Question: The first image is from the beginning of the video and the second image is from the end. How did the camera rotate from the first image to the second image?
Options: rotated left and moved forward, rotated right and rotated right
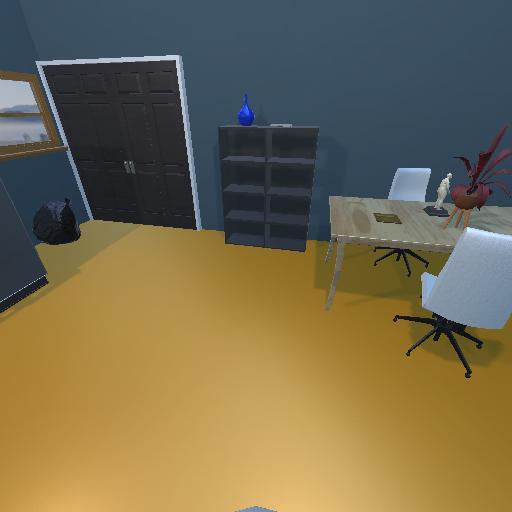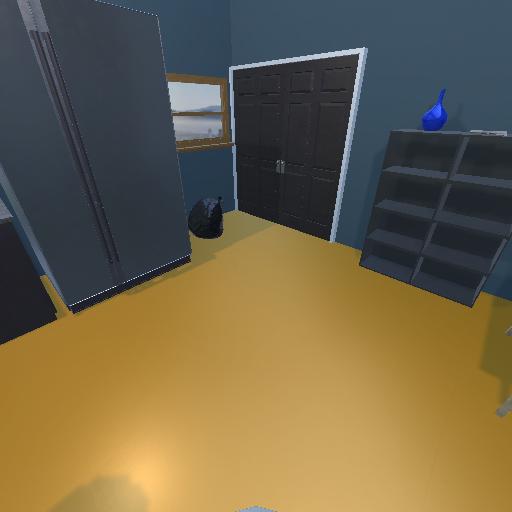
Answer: rotated left and moved forward